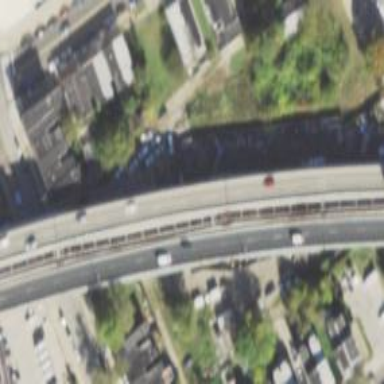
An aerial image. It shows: Viaduct bridge on motorway.